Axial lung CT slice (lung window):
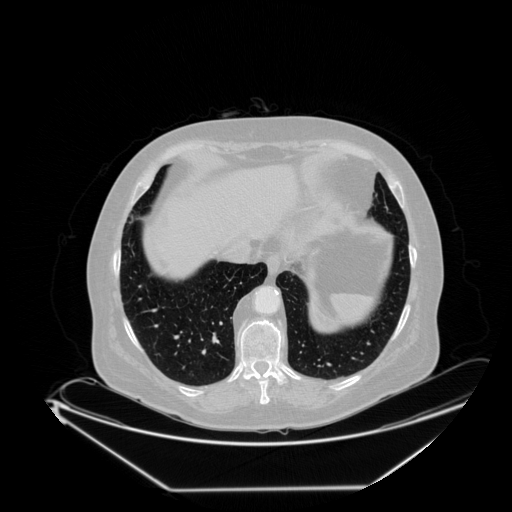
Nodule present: no